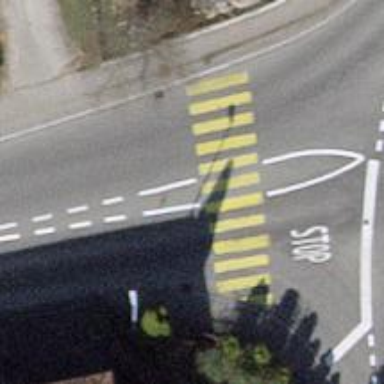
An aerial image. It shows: Uncontrolled road crossing.